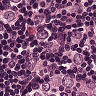
Metastatic tissue present: yes